Question: I have read several online posts about this issue, but for some reason none of those helped me solve this. I looked at the spring-boot examples and I don't think I am doing much different than those.
I am using Spring-boot 1.2.1, Thymeleaf, embedded tomcat without issue in IntelliJ. However, when I do a "gradle clean build", move the jar file, and an application.properties file to a deploy directory. I then start on the command with:
'''
java -jar edm-0.1.0.jar
org.thymeleaf.exceptions.TemplateInputException: Error resolving template "/loginPage", template might not exist or might not be accessible by any of the configured Template Resolvers
at org.thymeleaf.TemplateRepository.getTemplate(TemplateRepository.java:245)
'''
I am letting spring-boot configure my site for the most part. I am using the recommended directory structure:

I can hit the index page, and the REST calls seem to work just fine.
:
I don't know if this is a broken jar issue, but when I extract it the structure and files appear correct. I can run "" from the top of my project structure just fine. But if I deploy the jar file and run it, I get an error:
'''
Task 'bootRun' not found in root project 'edm'
'''
Here is my build.gradle file in case there might be an issue in it:
'''
apply plugin: 'java'
apply plugin: 'groovy'
apply plugin: 'idea'
apply plugin: 'spring-boot'
apply plugin: 'jacoco'
apply plugin: 'maven'
idea {
project {
//if you want to set specific jdk and language level
jdkName = '1.8'
languageLevel = '1.8'
}
}
jacoco {
toolVersion = "0.7.0.201403182114"
}
project.ext {
springBootVersion = '1.2.1.RELEASE'
}
configurations {
querydslapt
}
buildscript {
repositories {
maven { url 'https://oss.sonatype.org/content/repositories/snapshots/' }
maven { url "http://repo.spring.io/libs-milestone" }
maven { url "http://repo.spring.io/libs-snapshot" }
mavenLocal()
mavenCentral()
}
dependencies {
classpath("org.springframework.boot:spring-boot-gradle-plugin:$springBootVersion")
}
}
jar {
baseName = 'edm'
version = '0.1.0'
}
dependencies {
querydslapt group: 'com.mysema.querydsl', name: 'querydsl-jpa', version: '2.8.0', classifier: 'apt-one-jar', transitive: false
compile("org.springframework.boot:spring-boot-starter-web:$springBootVersion")
compile("org.springframework.boot:spring-boot-starter-thymeleaf")
compile("org.springframework.boot:spring-boot-starter-security")
compile("org.springframework.boot:spring-boot-starter-data-jpa:$springBootVersion")
compile("org.springframework.security:spring-security-web:4.0.0.M1")
compile("org.springframework.security:spring-security-config:4.0.0.M1")
compile('org.thymeleaf.extras:thymeleaf-extras-springsecurity3:2.1.1.RELEASE')
compile('com.android.tools.build:gradle:1.0.1')
compile("org.hibernate:hibernate-core:4.3.4.Final")
compile("org.hibernate:hibernate-entitymanager:4.3.4.Final")
compile("org.hibernate:hibernate-validator")
compile("org.apache.velocity:velocity:1.7")
compile('javax.mail:mail:1.4.1')
compile("org.springframework:spring-context-support")
compile("com.h2database:h2:1.3.172")
compile("joda-time:joda-time:2.3")
compile("com.fasterxml.jackson.datatype:jackson-datatype-jsr310:2.5.0")
compile("org.codehaus.groovy.modules.http-builder:http-builder:0.7.1")
compile('org.codehaus.groovy:groovy-all:2.2.1')
compile('org.jadira.usertype:usertype.jodatime:2.0.1')
compile("postgresql:postgresql:9.1-901.jdbc4")
testCompile('org.spockframework:spock-core:1.0-groovy-2.0-SNAPSHOT') {
exclude group: 'org.codehaus.groovy', module: 'groovy-all'
}
testCompile('org.spockframework:spock-spring:1.0-groovy-2.0-SNAPSHOT') {
exclude group: 'org.spockframework', module: 'spock-core'
exclude group: 'org.spockframework', module: 'spring-beans'
exclude group: 'org.spockframework', module: 'spring-test'
exclude group: 'org.codehaus.groovy', module: 'groovy-all'
}
testCompile("org.springframework.boot:spring-boot-starter-test:$springBootVersion")
testCompile('org.codehaus.groovy.modules.http-builder:http-builder:0.7+')
testCompile("junit:junit")
// for the anontation processor
querydslapt group: 'com.mysema.querydsl', name: 'querydsl-jpa', version: '2.8.0', classifier: 'apt-one-jar', transitive: false
// for compiling
compile("com.mysema.querydsl:querydsl-jpa:3.3.3")
compile("com.mysema.querydsl:querydsl-apt:3.3.3")
}
task wrapper(type: Wrapper) {
gradleVersion = '2.0'
}
project.configurations {
providedRuntime
}
project.bootRepackage {
enabled = true
}
'''
I also tried adding some thymeleaf configuration (even though I am not explicitly using Thymeleaf) to my application.properties file:
'''
liquibase.changeLog=classpath:/db/changelog/db.changelog-master.xml
spring.thymeleaf.prefix=classpath:/templates/
spring.thymeleaf.suffix=.html
spring.thymeleaf.check-template-location=true
'''
So I guess my question is, why does running the "java -jar" not let me view the webpages?
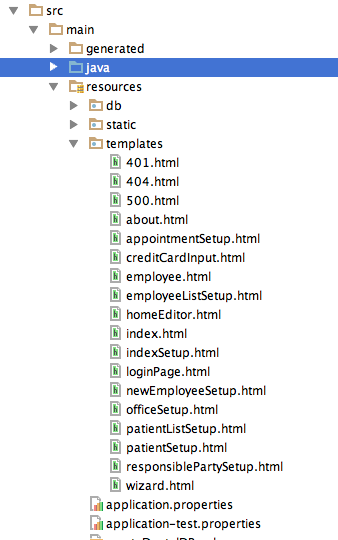
Answer: It turns out that my REST controllers were proceeded by "/" so login page became "//loginPage" and that was causing the problem. I found the answer <URL> but it took me a while to realize that was the issue. Hopefully this answer will help out someone in the future as it as a bear to figure out.